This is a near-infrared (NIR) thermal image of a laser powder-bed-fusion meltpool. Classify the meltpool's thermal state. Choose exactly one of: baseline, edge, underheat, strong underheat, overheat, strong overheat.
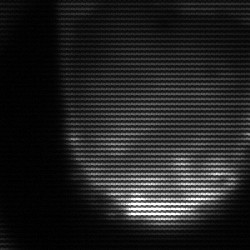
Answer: edge